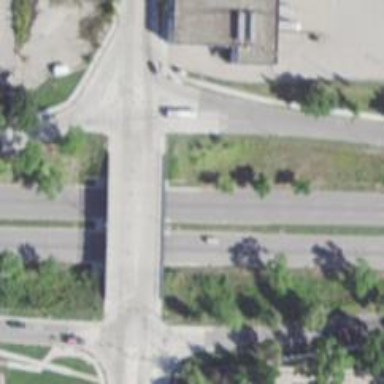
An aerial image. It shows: Cantilever bridge on footway.